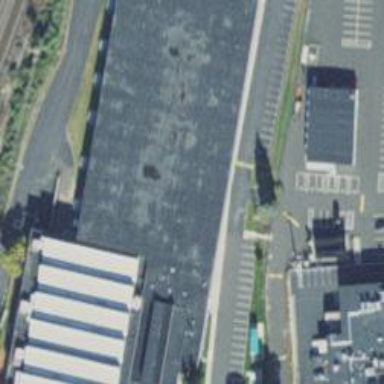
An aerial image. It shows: Part of building.